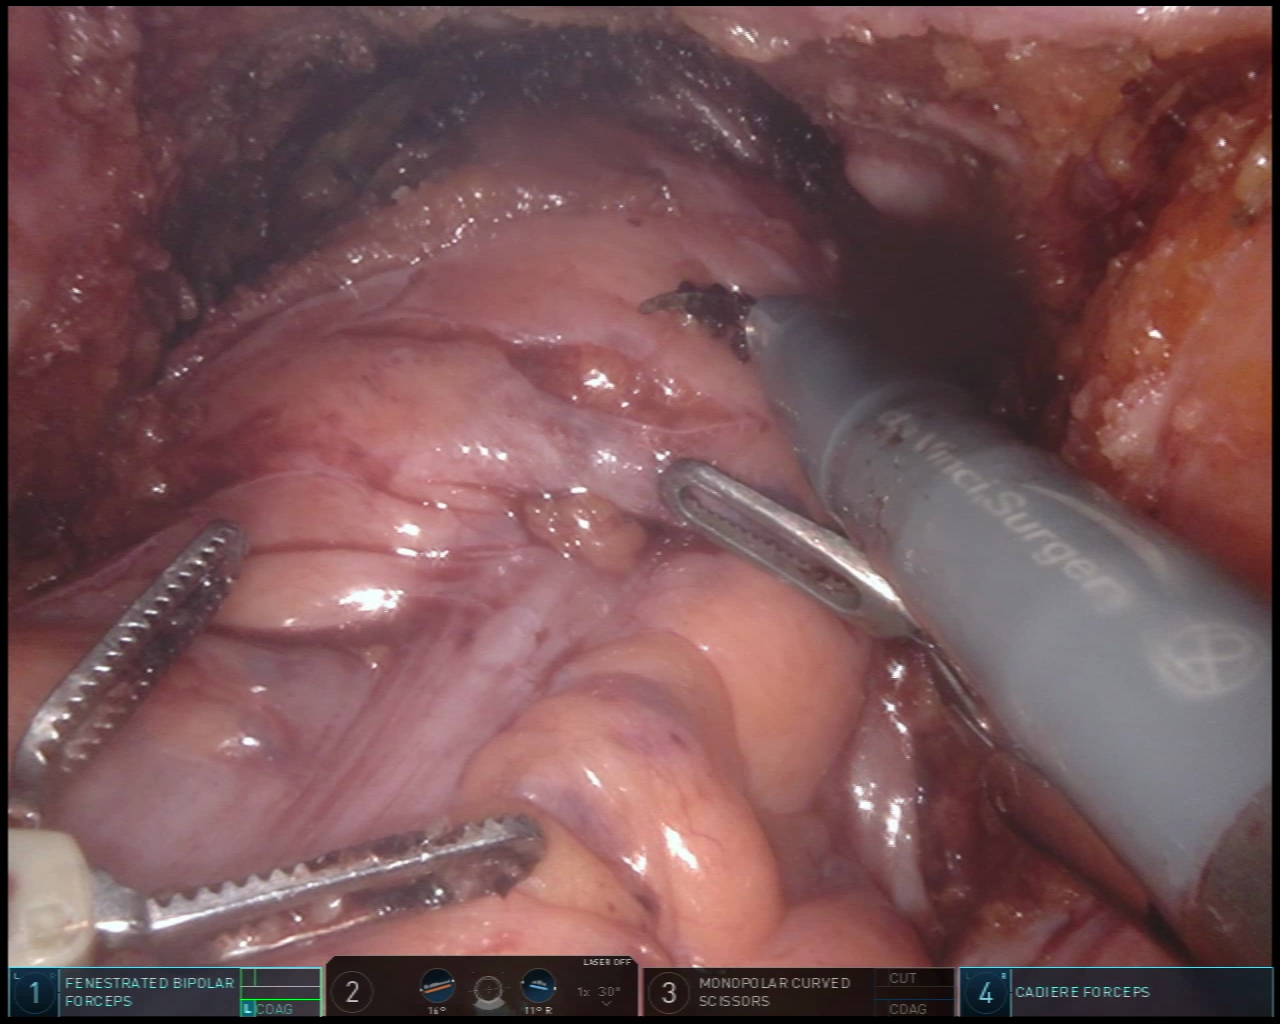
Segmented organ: vesicular_glands
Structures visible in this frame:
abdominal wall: no
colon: no
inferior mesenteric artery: no
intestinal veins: no
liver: no
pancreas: no
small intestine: no
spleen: no
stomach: no
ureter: no
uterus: no
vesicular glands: yes